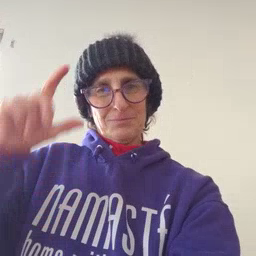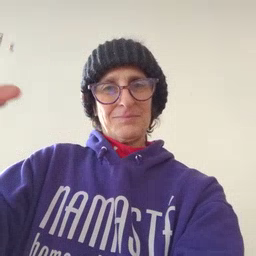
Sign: moon